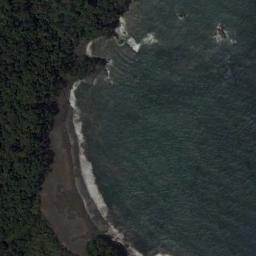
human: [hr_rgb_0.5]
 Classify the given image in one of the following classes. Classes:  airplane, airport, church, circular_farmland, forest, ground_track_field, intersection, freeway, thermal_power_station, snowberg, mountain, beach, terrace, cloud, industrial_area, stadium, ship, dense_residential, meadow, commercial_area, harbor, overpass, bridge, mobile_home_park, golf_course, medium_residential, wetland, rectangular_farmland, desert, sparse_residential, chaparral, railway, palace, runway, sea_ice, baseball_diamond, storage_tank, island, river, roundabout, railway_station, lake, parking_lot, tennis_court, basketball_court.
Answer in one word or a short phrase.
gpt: beach